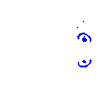
Particle: pion